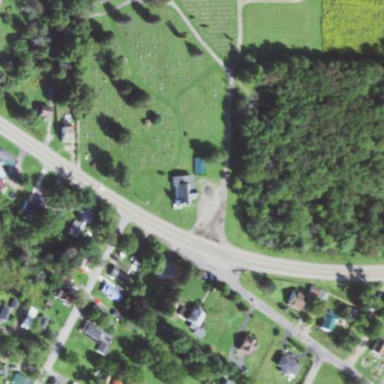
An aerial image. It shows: Cemetery.